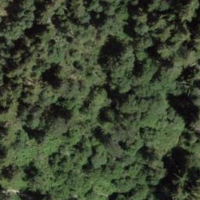
EUNIS habitat code: 44
Species observed at this site:
Cardamine flexuosa
Nasturtium officinale